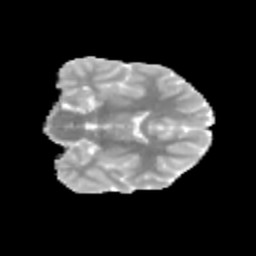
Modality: MD
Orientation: coronal
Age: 13
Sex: male
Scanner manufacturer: siemens
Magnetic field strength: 3 T
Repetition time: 3.8 s
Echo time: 0.07 s